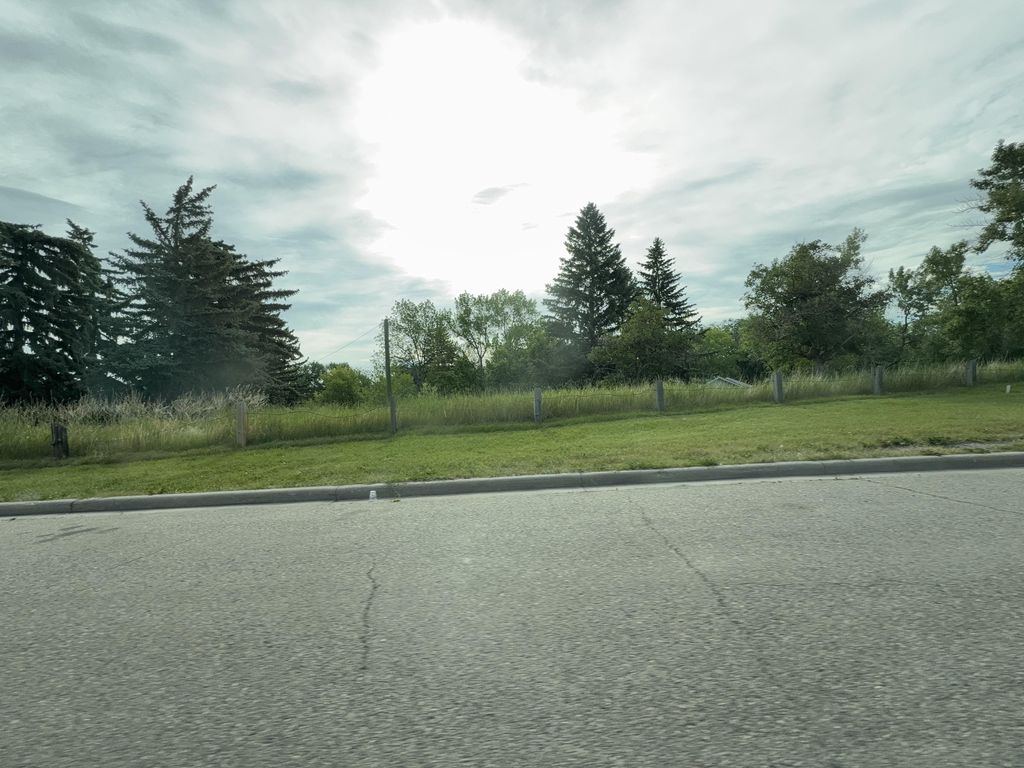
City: calgary